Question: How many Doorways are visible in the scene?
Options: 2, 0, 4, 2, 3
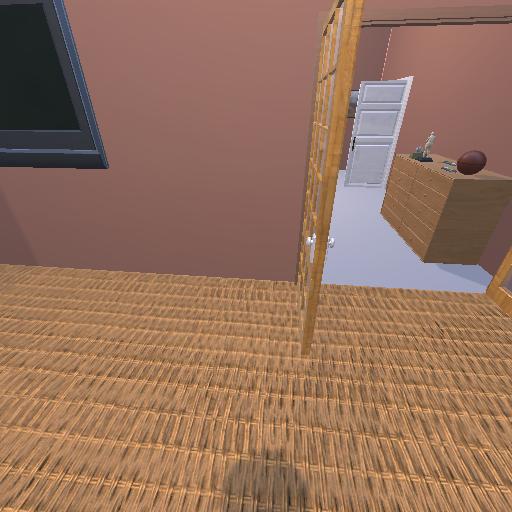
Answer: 2